Aerial crown-view tile of a tropical tree (Barro Colorado Island, Panama), acquired 20250512:
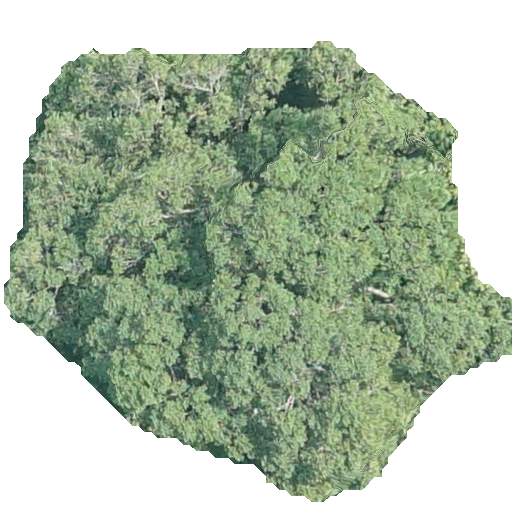
Species: Calophyllum longifolium
GBIF accepted scientific name: Calophyllum longifolium
Crown area: 241.955 m²